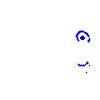
Particle: kaon